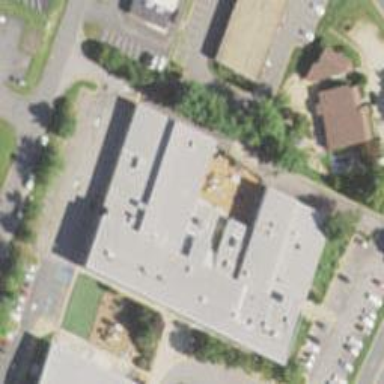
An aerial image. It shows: School.